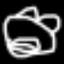
Label: frog